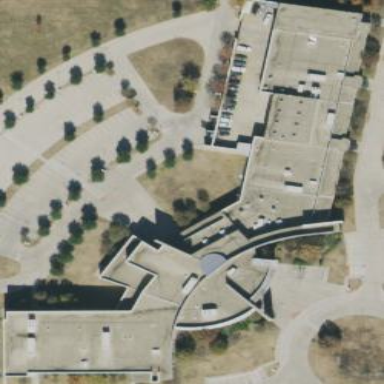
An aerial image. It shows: School building.